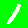
Digit: 1